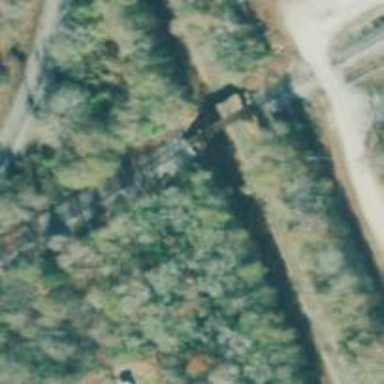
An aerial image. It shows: Disused railway.